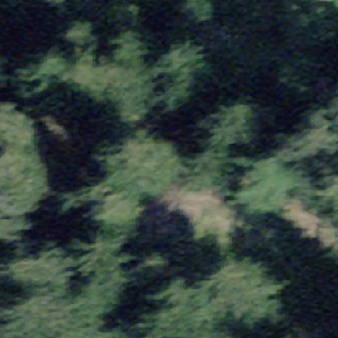
Label: other